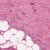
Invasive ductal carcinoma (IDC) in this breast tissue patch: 0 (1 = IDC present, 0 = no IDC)